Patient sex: F
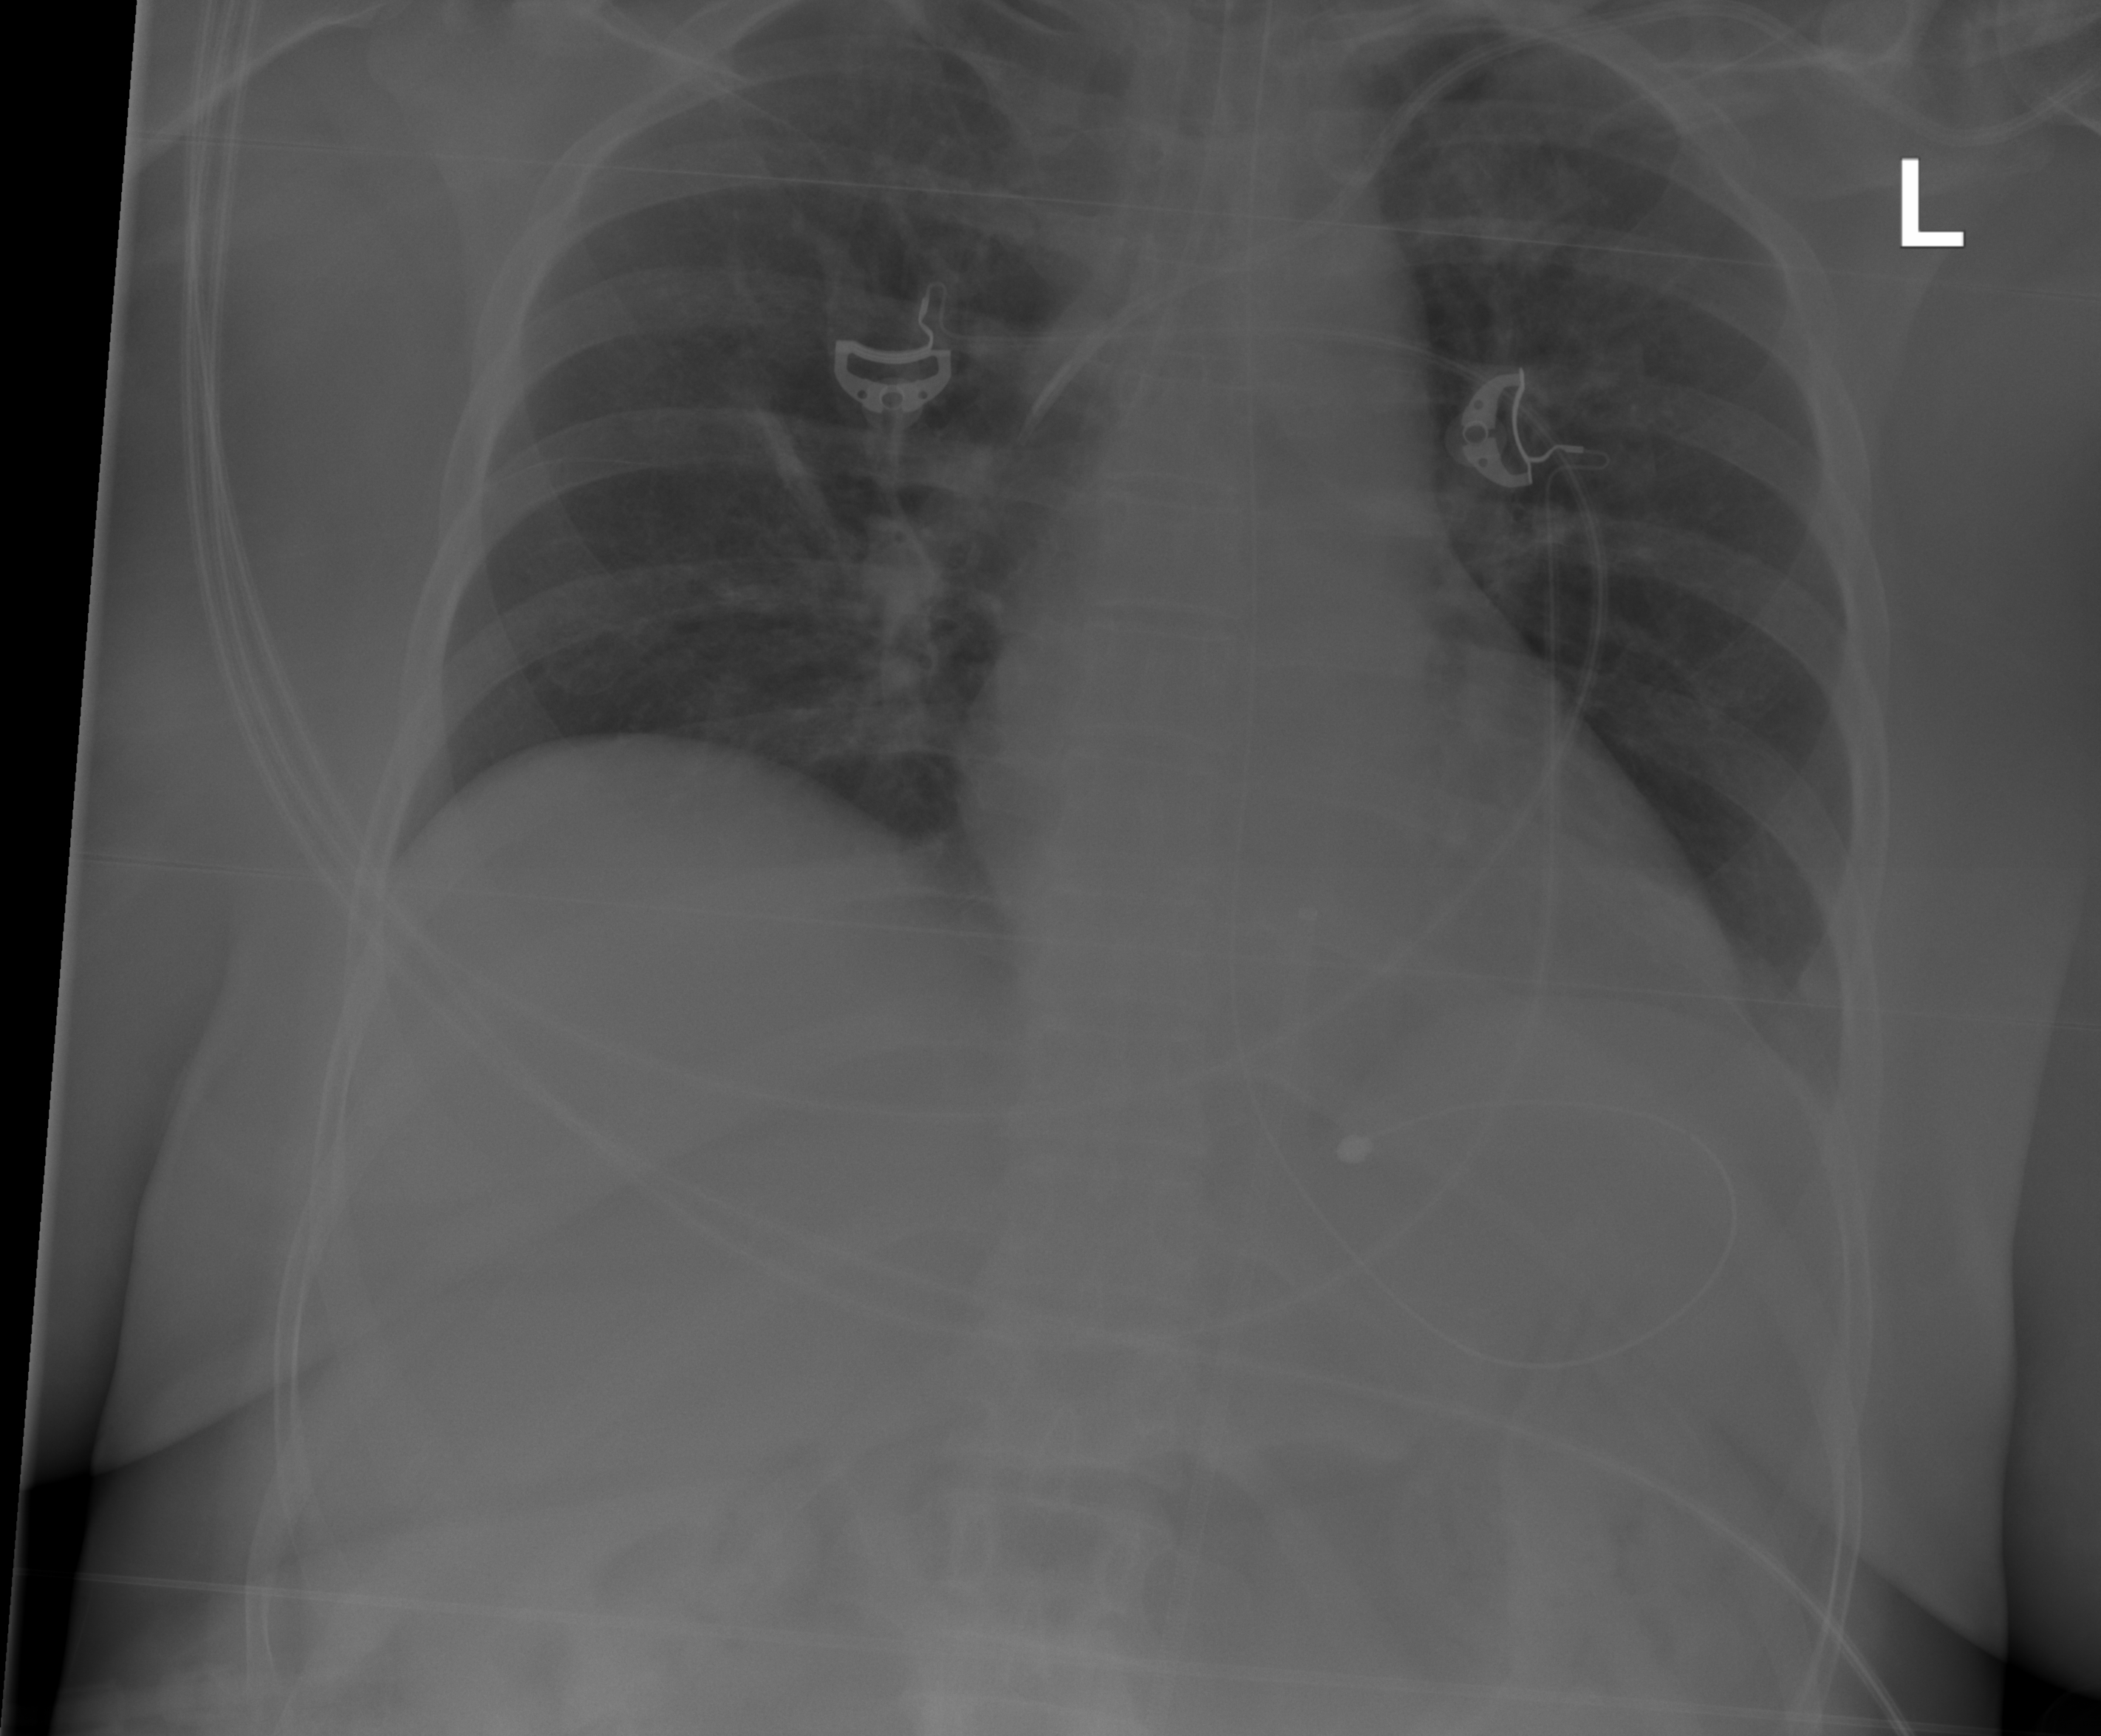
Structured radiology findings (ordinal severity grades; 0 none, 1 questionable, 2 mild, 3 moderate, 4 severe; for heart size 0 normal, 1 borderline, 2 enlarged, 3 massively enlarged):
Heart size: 0
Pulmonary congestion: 0
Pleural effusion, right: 0
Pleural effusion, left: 2
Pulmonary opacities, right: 0
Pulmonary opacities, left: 0
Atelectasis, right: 0
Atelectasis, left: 0